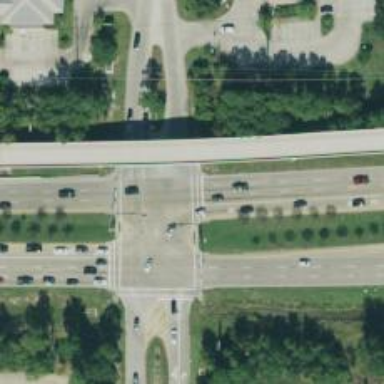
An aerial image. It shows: Crossing with line markings on the road.